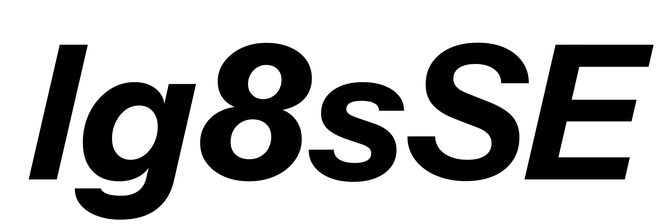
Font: InstrumentSans-Italic_Bold_Italic